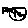
Label: bird